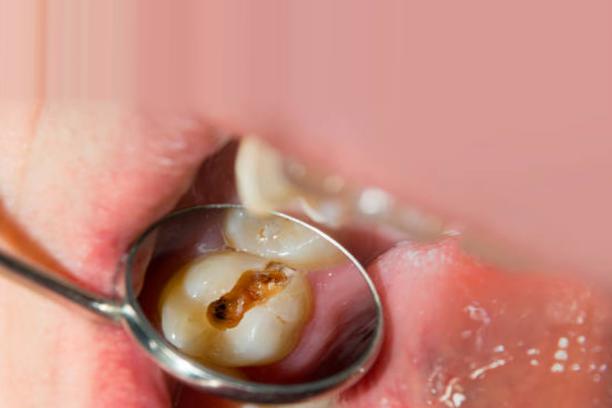
Condition: Caries